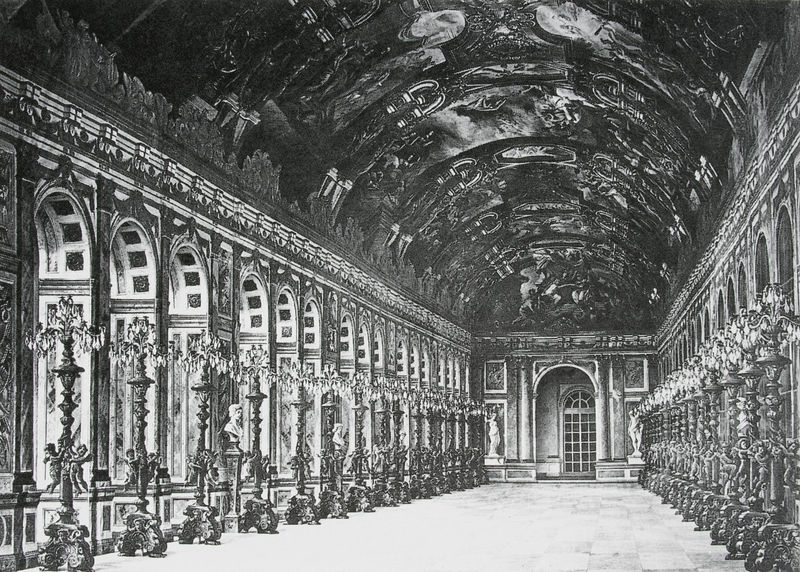
Titel: Spiegelgalerie von Versailles, Photographie nach einem Bühnenmodell Christian Janks zur Separatvorstellung von "Das Alter eines großen Königs"
Künstler: Joseph Albert
Schlagwörter: dunkel, gemälde, schatten, weiß, baden, fenster, frankreich, frau, glas, grau, hell, kariert, lampen, licht, pfeiler, raum, schwarz, säule, säulen, tür, zeichnung, haus, schloss, ornament, architektur, barock, lang, innenraum, gitter, boden, interieur, decke, renaissance, rund, engel, skulptur, bogen, italien, perspektive, fußboden, parkett, tanzsaal, grafik, graphik, tag, beleuchtung, pilaster, saal, figuren, rundbogen, ornamente, wandmalerei, kerzen, kronleuchter, leuchter, lüster, stuck, menschenleer, tor, galerie, halle, flucht, foto, bögen, wände, gang, nische, arkade, komposit, gewölbe, münchen, palast, scheiben, groß, radierung, stich, schwarzweiß, kacheln, festlich, arkaden, rom, photo, fries, portal, villa, sims, kerzenleuchter, weißß, gesims, skulpturen, statuen, ionisch, fluchtpunkt, rundbögen, fresken, vatikan, ständer, kassetten, deckengemälde, fresko, dorisch, büsten, putten, bemalung, kupferstich, putti, fresco, kandelaber, antikensammlung, tonne, säulengang, nischen, versailles, deckenmalerei, tonnengewölbe, decken, festsaal, fensterreihe, langgezogen, sall, türbögen, deckenfresko, rhythmisch, tonnengeölbe, kasettendecken, lecuhter, deke, tonnegewölbe, frankreih, stehleuchter, vestibuel, parjett, kandalaber, kasettenbögen